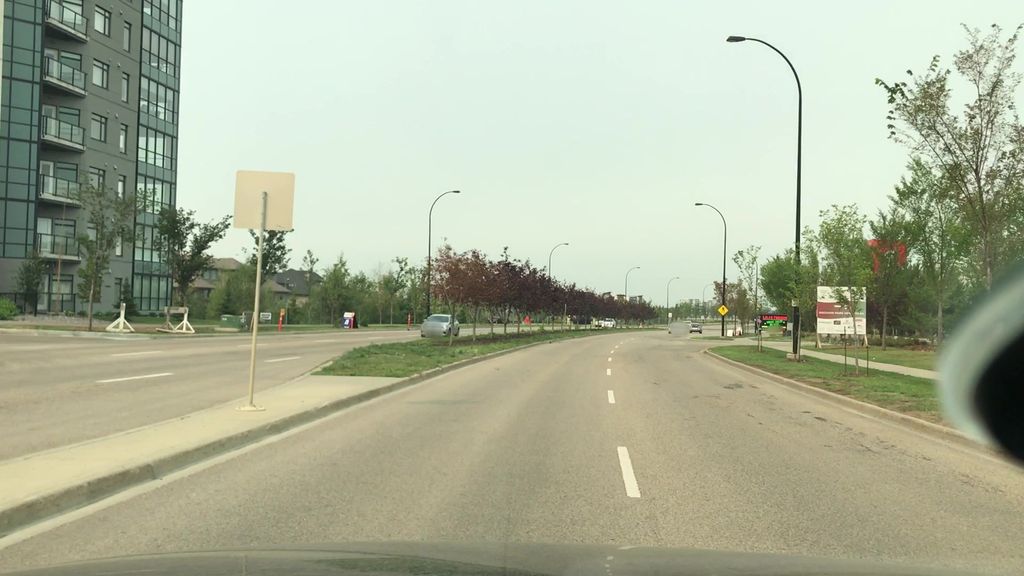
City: edmonton